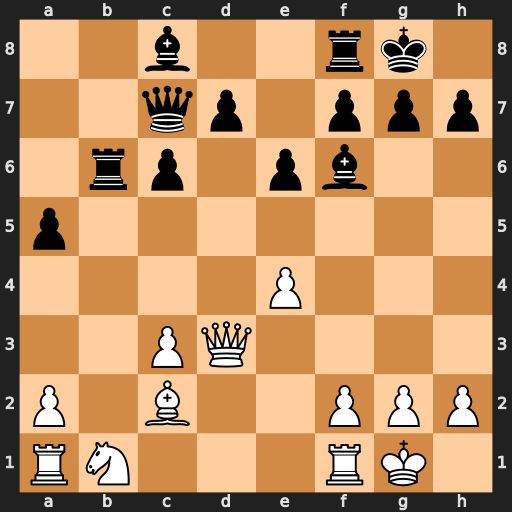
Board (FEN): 2b2rk1/2qp1ppp/1rp1pb2/p7/4P3/2PQ4/P1B2PPP/RN3RK1
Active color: w
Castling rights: -
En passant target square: -
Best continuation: e5 g6 exf6